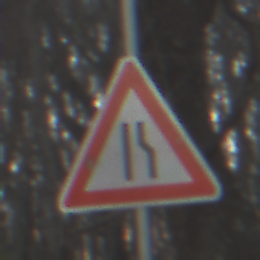
Verkehrszeichen: EinseitigVerengteFahrbahnRechts
Umgebung: Outdoor, Nature
Tageszeit: SunriseSunset
Wetter: Clear
Licht: Natural
Jahreszeit: Winter
Kontrast: LowContrast